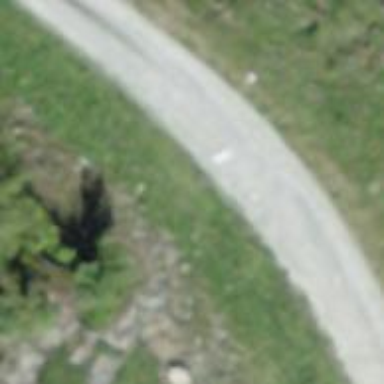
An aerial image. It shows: Downhill track for skiing with classic grooming. The track is of intermediate difficulty.